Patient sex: M
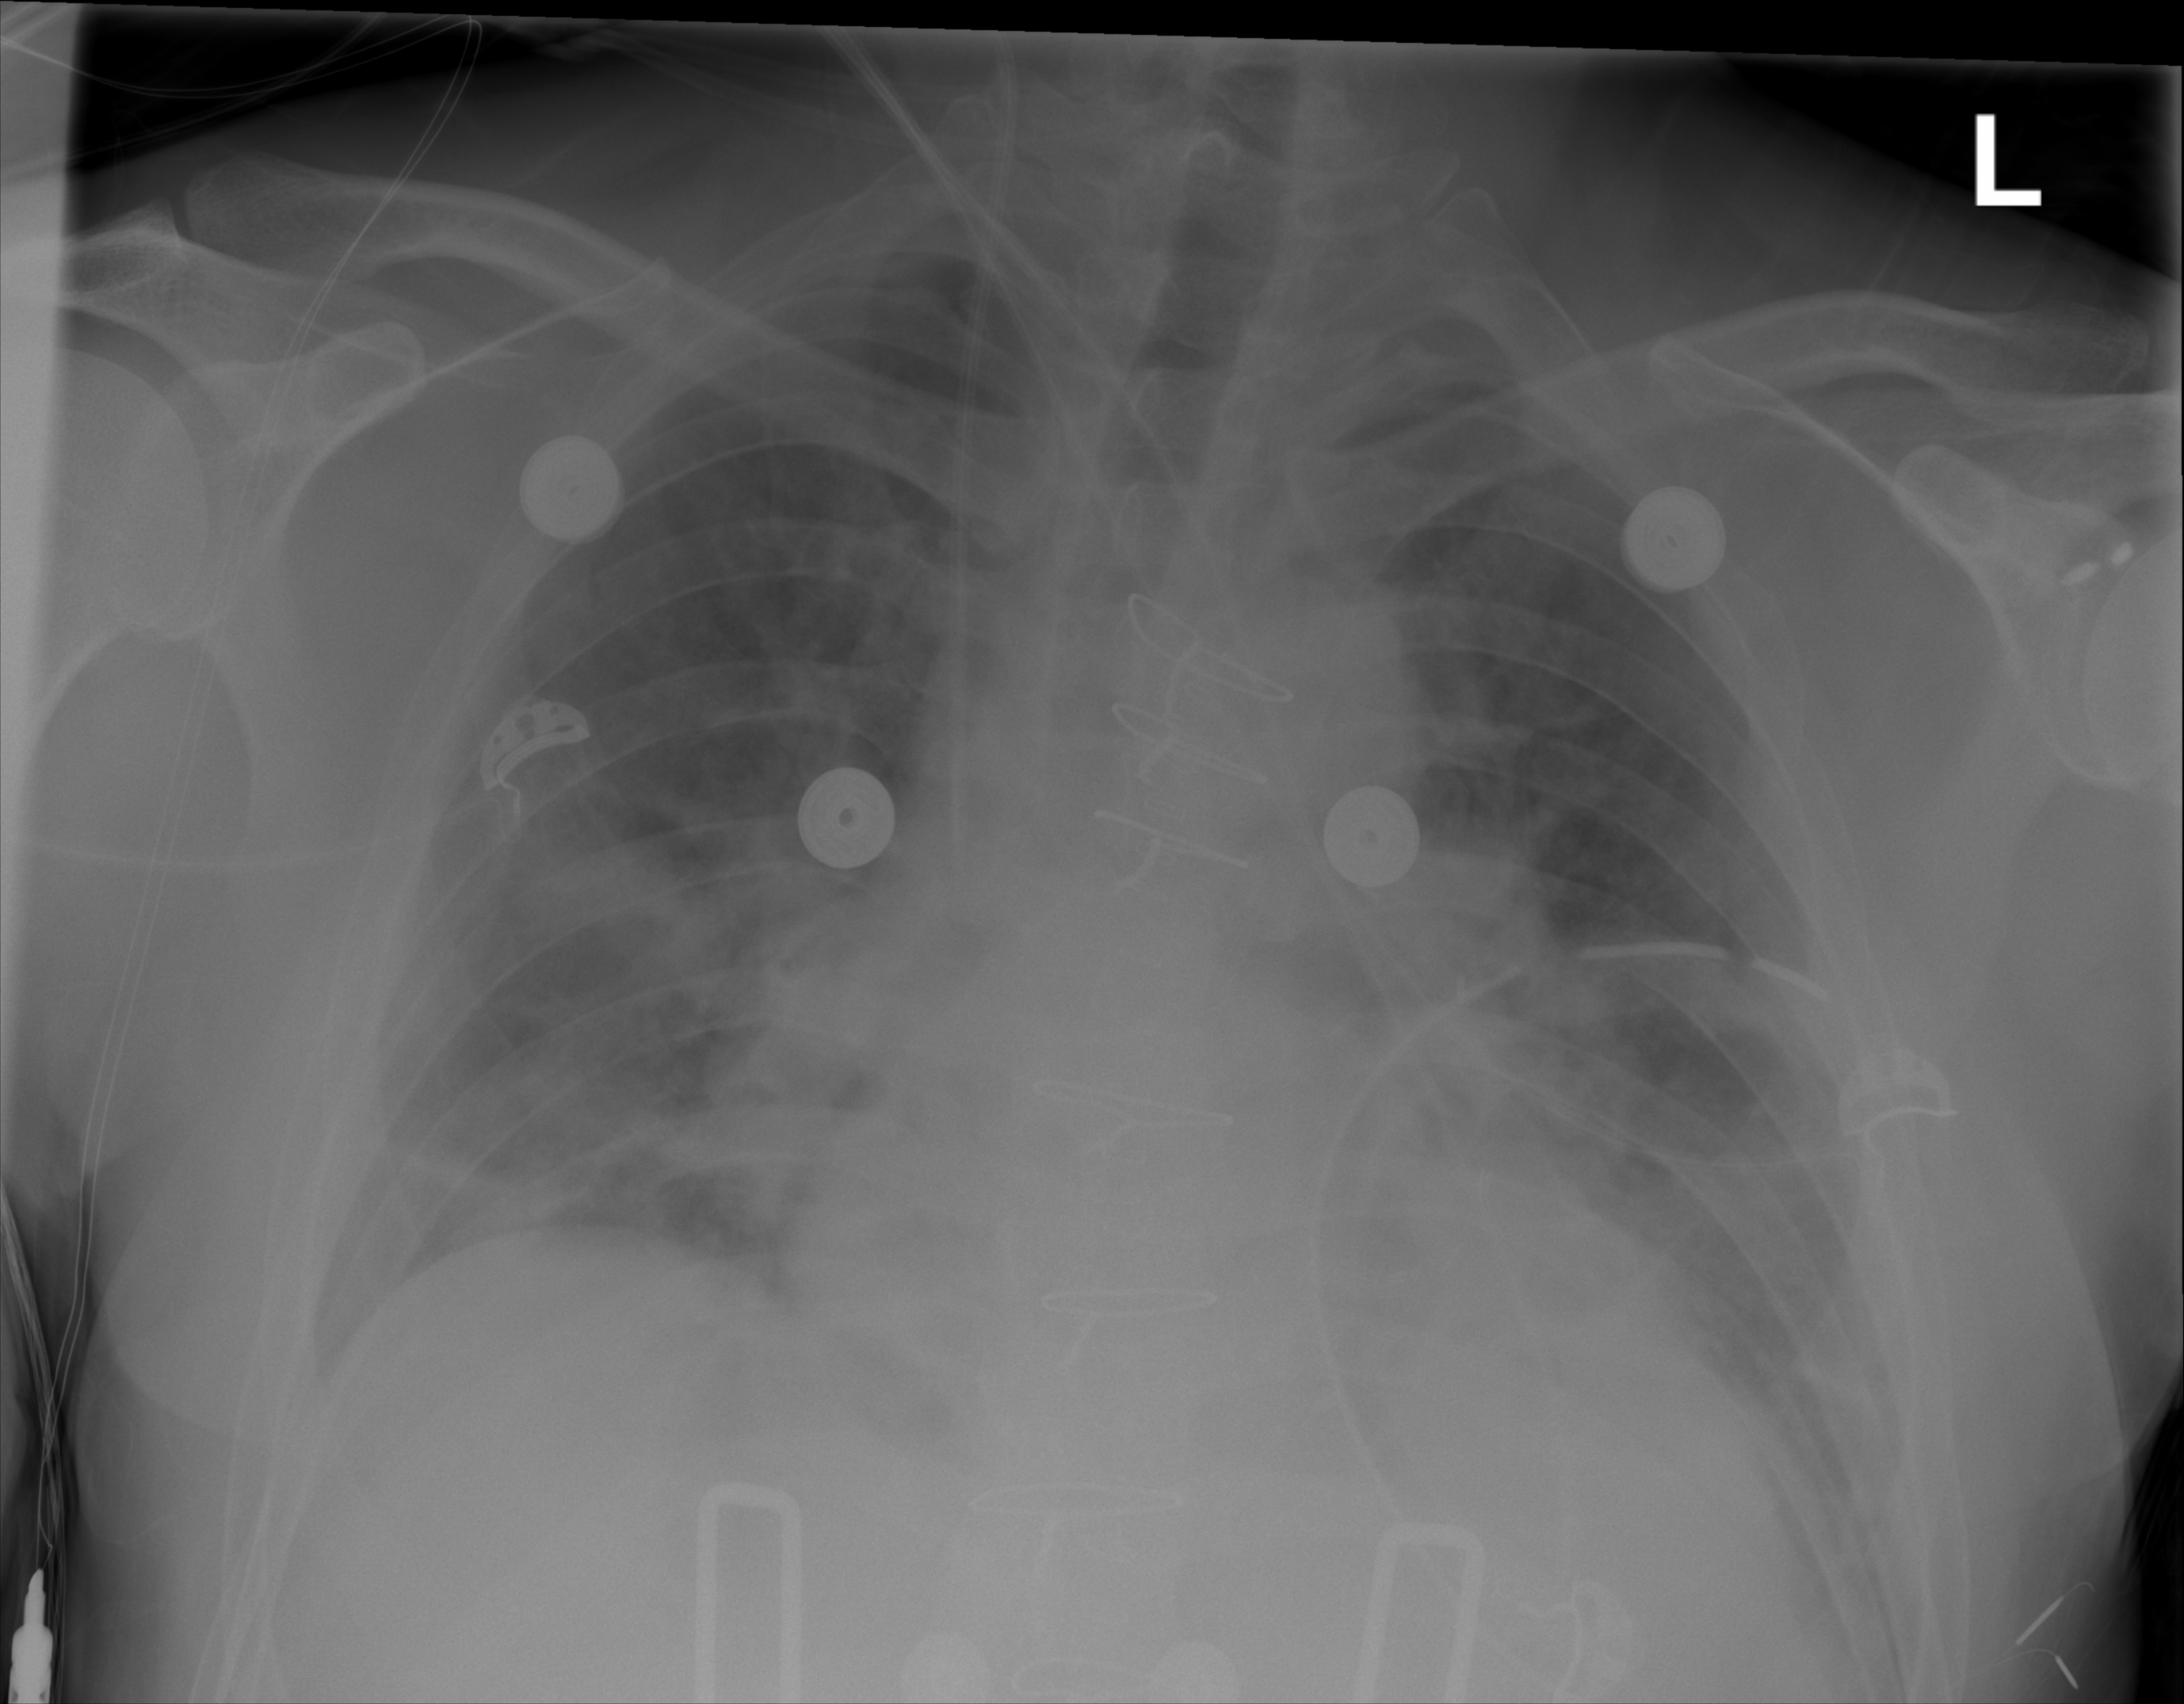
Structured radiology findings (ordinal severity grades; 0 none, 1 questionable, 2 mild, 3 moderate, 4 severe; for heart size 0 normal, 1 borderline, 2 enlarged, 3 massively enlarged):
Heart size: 2
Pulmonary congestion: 1
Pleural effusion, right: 0
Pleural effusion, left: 0
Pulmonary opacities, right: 0
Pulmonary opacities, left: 0
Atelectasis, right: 2
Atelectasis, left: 2